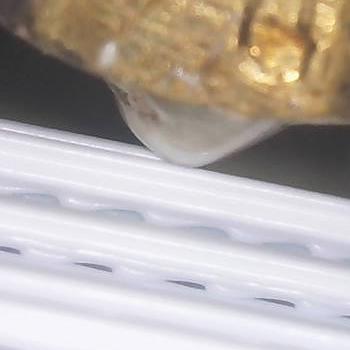
Flow rate: 70%